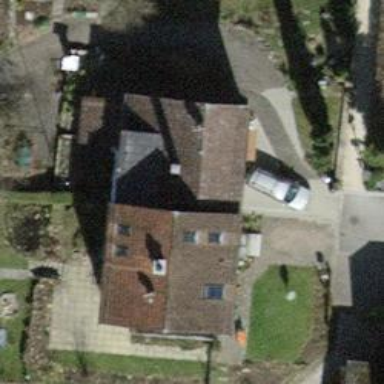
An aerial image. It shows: Semidetached house.